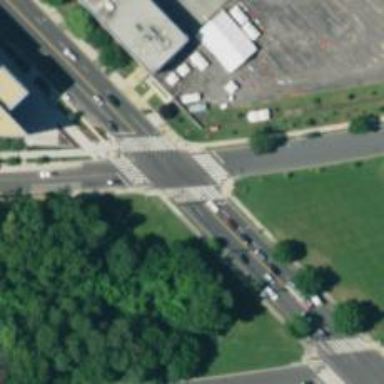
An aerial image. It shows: Marked crossing on the road.